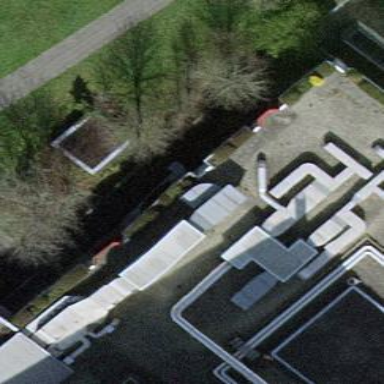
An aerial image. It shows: View of roof of building.